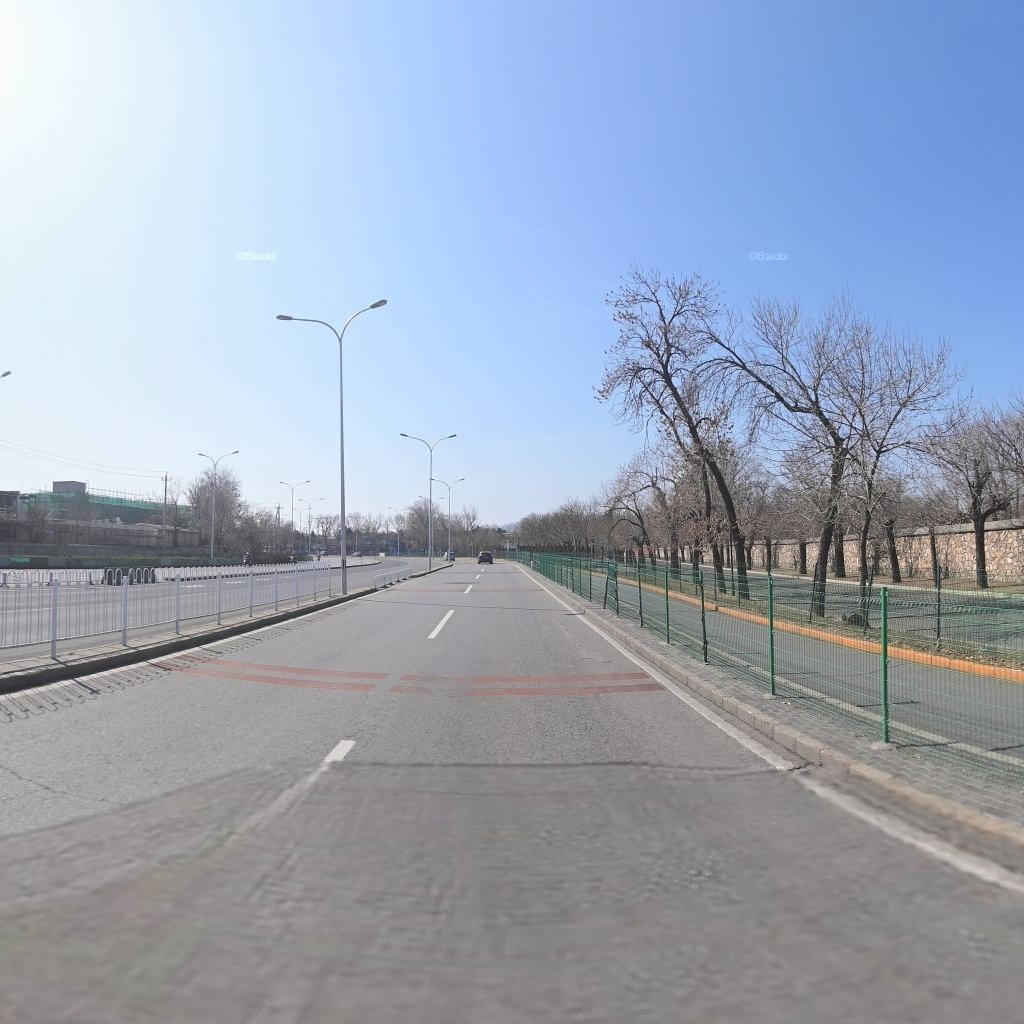
Region: Haidian
Road damage annotations: transverse crack